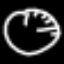
Label: clock